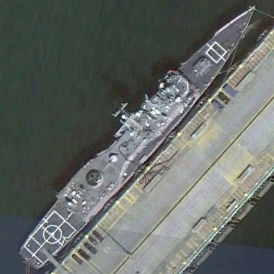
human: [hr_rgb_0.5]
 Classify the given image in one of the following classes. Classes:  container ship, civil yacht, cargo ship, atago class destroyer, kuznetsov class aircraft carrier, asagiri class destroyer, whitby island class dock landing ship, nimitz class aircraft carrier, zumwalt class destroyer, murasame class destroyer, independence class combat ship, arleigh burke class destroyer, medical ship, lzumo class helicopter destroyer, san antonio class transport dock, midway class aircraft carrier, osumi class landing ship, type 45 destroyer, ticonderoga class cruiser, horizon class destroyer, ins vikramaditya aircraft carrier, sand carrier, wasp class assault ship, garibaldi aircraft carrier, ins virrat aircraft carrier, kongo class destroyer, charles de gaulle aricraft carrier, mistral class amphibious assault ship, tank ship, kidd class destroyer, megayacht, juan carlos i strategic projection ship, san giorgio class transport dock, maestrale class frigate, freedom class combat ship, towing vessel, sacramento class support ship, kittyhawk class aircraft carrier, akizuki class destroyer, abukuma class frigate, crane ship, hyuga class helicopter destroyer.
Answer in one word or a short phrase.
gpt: Ticonderoga class cruiser